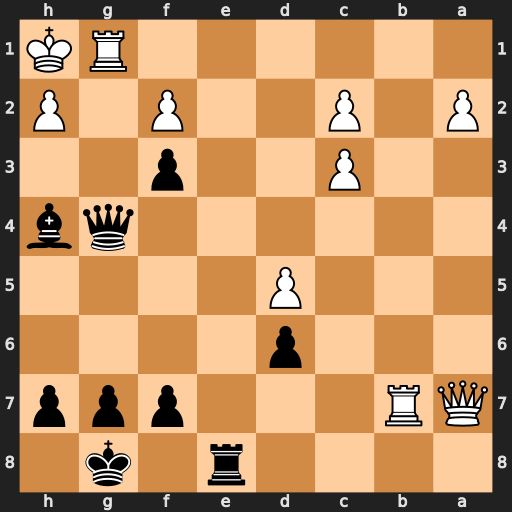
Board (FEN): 4r1k1/QR3ppp/3p4/3P4/6qb/2P2p2/P1P2P1P/6RK
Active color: b
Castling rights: -
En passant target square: -
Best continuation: Qxg1+ Kxg1 Re1#